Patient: sex M, age 64
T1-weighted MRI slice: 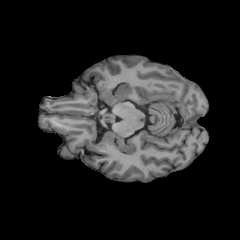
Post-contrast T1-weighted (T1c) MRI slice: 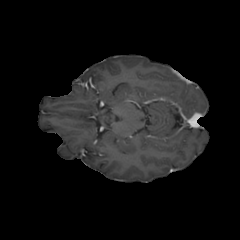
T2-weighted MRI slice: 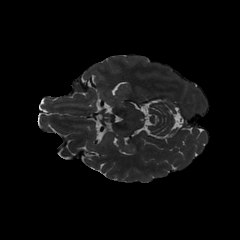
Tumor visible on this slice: no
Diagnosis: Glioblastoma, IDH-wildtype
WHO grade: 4